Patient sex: M
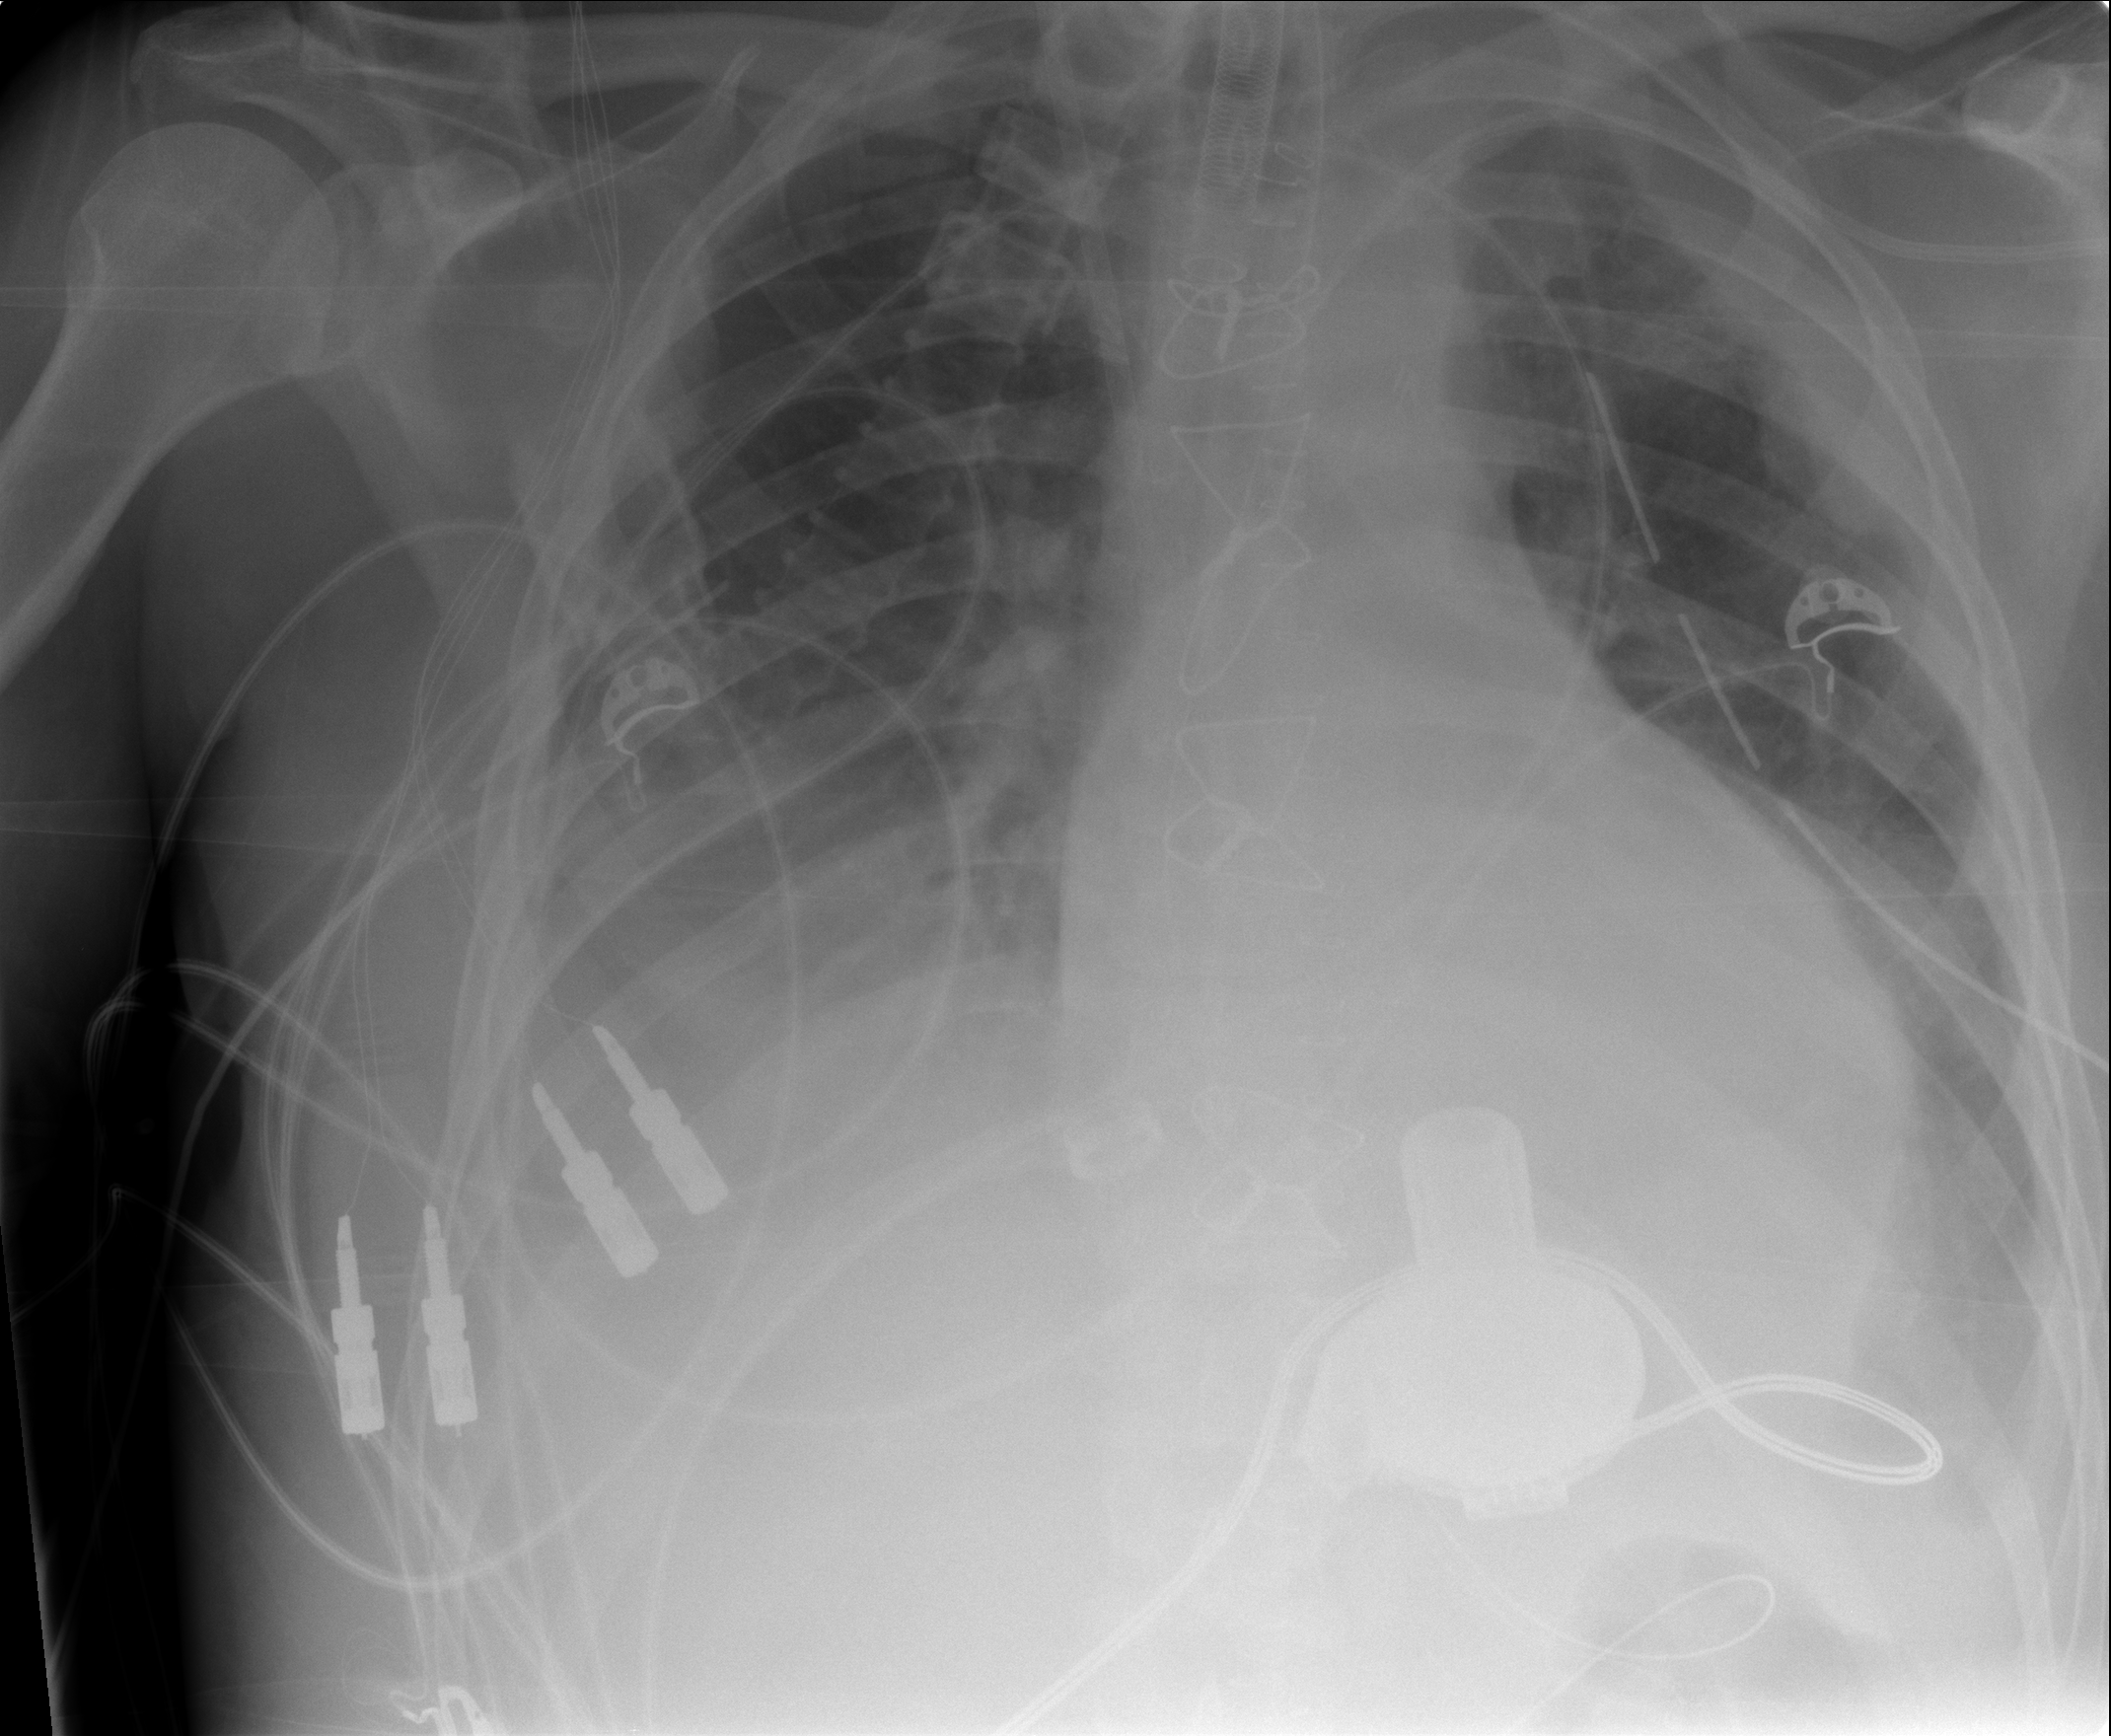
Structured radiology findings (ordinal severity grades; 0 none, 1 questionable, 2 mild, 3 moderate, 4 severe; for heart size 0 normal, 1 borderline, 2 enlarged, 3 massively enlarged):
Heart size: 0
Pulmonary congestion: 0
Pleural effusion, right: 2
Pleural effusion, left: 3
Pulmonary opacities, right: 0
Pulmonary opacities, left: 0
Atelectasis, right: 2
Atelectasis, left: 2